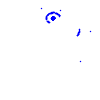
Particle: pion